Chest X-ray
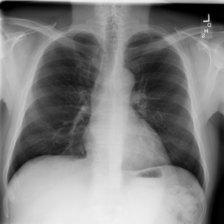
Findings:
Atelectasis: negative
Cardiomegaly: negative
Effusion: negative
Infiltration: negative
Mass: negative
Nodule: negative
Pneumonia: negative
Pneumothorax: negative
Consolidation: negative
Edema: negative
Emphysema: negative
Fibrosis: negative
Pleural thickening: negative
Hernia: negative